Question: As per screenshot, how if the line become transparent when reach the center of wording part? can we use css gradient to achieve it?

'''
h2.section-title {
font-size: 34px;
font-weight: 400;
text-transform: uppercase;
}
.section-divider h2 {
display: inline-block;
padding: 1rem;
position: relative;
top: -5rem;
background-color: transparent;
}
.section-divider {
border-top: 1px solid #fff;
margin-top: 4rem;
margin-bottom: 0;
text-align: center;
}
'''
'''
<div class="section-divider">
<h2 class="text-center section-title" lang="en">Highlights</h2>
</div>
'''
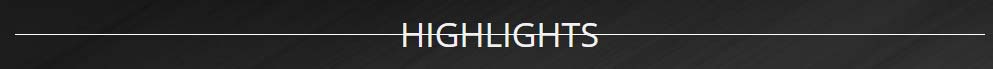
Answer: Well, this is not my answer. I'm just adding code snippet of solution given by @Sachin in comment section of question.
'''
h1 {
position: relative;
font-size: 30px;
z-index: 1;
overflow: hidden;
text-align: center;
}
h1:before, h1:after {
position: absolute;
top: 51%;
overflow: hidden;
width: 50%;
height: 1px;
content: '0';
background-color: red;
}
h1:before {
margin-left: -50%;
text-align: right;
}
.color {
background-color: #ccc;
}
'''
'''
<h1>This is my Title</h1>
<h1>Another Similar Title</h1>
<div class="color"><h1>Just Title</h1></div>
'''